Question: I'm currently parsing a customized nginx log and I'm using the current hive script:
'''
add jar s3://my-bucket-foo/hive-serde-0.13.1.jar;
SET hive.mapred.supports.subdirectories=true;
SET mapred.input.dir.recursive=true;
set hive.exec.compress.intermediate=true;
set mapred.compress.map.output=true;
set hive.exec.parallel=true;
set mapred.output.compression.codec=org.apache.hadoop.io.compress.BZip2Codec;
DROP TABLE nginx_logs ;
CREATE EXTERNAL TABLE nginx_logs (
IP STRING,
'Timestamp' STRING,
Verb STRING,
URL STRING,
HTTPVersion STRING,
RequestProcessingTime STRING,
ReceivedBytes STRING,
URLReferer STRING,
UserAgent STRING,
MSISDN STRING,
XCALL STRING,
ResponseCode STRING
)
ROW FORMAT SERDE 'org.apache.hadoop.hive.serde2.RegexSerDe'
WITH SERDEPROPERTIES (
'''
'''
"input.regex" = "(\d{1,3}\.\d{1,3}\.\d{1,3}\.\d{1,3})\s+-\s+-\s+\[(\d{2}\/[a-z]{3}\/\d{4}:\d{2}:\d{2}:\d{2}\s+)-\d{4}\]\s+"(GET)(.+)(http\/1\.1")\s+(\d{1,}\.\d{3})\s+(\d+)\s+"([^"]+)"\s+agent\["([^"]+)"\]\s+-\s+\.\s+msisdn\[([^\]]+)\]\s+xcall\[([^\]]+)\]\s+(\d{1,}).*"
)
LOCATION 's3n://my-bucket/EMRInput/';
'''
A few log lines and a example of working on a browser is here: <URL>
Sample line:
'''
192.168.0.143 - - [25/Sep/2014:19:17:40 -0300] "GET /adserver/www/delivery/lg.php?bannerid=4512&campaignid=374&zoneid=40&loc=1&cb=2b674aefb7 HTTP/1.1" 0.000 43 "http://wap.tim.com.br/html5/" Agent["Mozilla/5.0 (Linux; U; Android 4.1.2; pt-br; LG-E467f Build/JZO54K) AppleWebKit/534.30 (KHTML, like Gecko) Version/4.0 Mobile Safari/534.30"] - . msisdn[-] xcall[552199999955] 200
'''
According to the , there are 12 matching groups:

but whenever I execute the query:
I get an error telling me that Number of matching groups isn't matching the number of columns.'''
hive> select * from nginx_logs limit 10;
OK
Failed with exception java.io.IOException:org.apache.hadoop.hive.serde2.SerDeException: Number of matching groups doesn't match the number of columns
Time taken: 0.036 seconds
'''
I've just double escaped the \ (backslash) and now instead of error I get:
'''
hive> select * from nginx_logs limit 1;
OK
NULL NULL NULL NULL NULL NULL NULL NULL NULL NULL NULL NULL
Time taken: 0.037 seconds, Fetched: 1 row(s)
'''
Any thoughts about that?
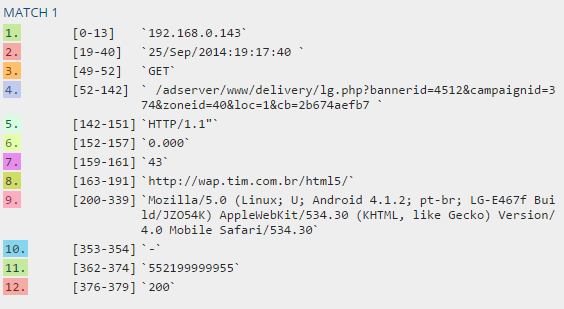
Answer: After learning more how SerDe and Hive proccess the regex I was considering only one IP on the first matching group:
'''
(\d{1,3}\.\d{1,3}\.\d{1,3}\.\d{1,3})
'''
That would work for most of the cases, except those which had two or more ip's (proxied etc), so
'''
200.222.108.241, 200.222.108.241, 200.222.108.241 - - [04/Oct/2014:06:30:48 -0300] "GET /wml/redirect/jogos.wml HTTP/1.1" 0.000 154 "-" Agent["SAMSUNG-GT-E2222L/1.0 NetFront/4.1 Profile/MIDP-2.0 Configuration/CLDC-1.1"] - . msisdn[-] xcall[-] 302
'''
Wouldn't work and give us a lot of headache. The solution came really fast, by using a group to match everything from the beginning up till the dash (-):
'''
([^-]*)\s+-\s+-\s+\[(\d{2}\/[a-zA-Z]{3}\/\d{4}:\d{2}:\d{2}:\d{2}\s+)-\d{4}\]\s+"(GET)(.+)(HTTP\/1\.1")\s+(\d{1,}\.\d{3})\s+(\d+)\s+"([^"]+)"\s+Agent\["([^"]+)"\]\s+-\s+\.\s+msisdn\[([^\]]+)\]\s+xcall\[([^\]]+)\]\s+(\d{1,}).*
'''
Testing in a Java main program, it works like a charm:
Match ? true
'''
Group 1: 200.222.108.241, 200.222.108.241, 200.222.108.241
Group 2: 04/Oct/2014:06:30:48
Group 3: GET
Group 4: /wml/redirect/jogos.wml
Group 5: HTTP/1.1"
Group 6: 0.000
Group 7: 154
Group 8: -
Group 9: SAMSUNG-GT-E2222L/1.0 NetFront/4.1 Profile/MIDP-2.0 Configuration/CLDC-1.1
Group 10: -
Group 11: -
Group 12: 302
'''
and voi la, I'm now able to query it.